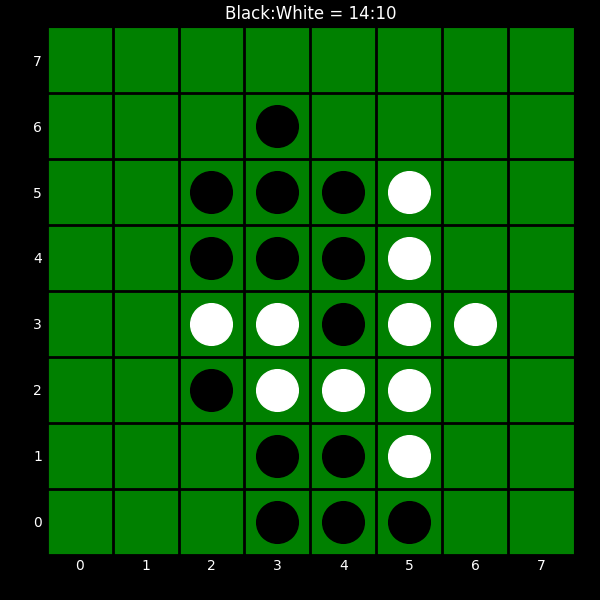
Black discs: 14
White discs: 10